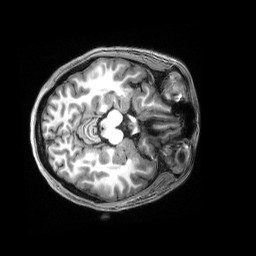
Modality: T1w
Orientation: axial
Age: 28
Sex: female
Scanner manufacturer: siemens
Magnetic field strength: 3 T
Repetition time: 2.5 s
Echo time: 0.00222 s